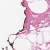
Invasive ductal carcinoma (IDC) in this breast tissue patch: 0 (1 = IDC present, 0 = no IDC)